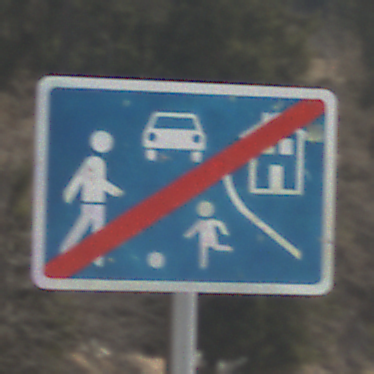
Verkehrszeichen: EndeVerkehrsberuhigterBereich
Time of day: Midday
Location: Outdoor (Nature)
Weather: PartlyCloudy
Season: NotSpecified
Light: Natural